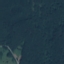
Land use / land cover: Forest